Question: I am creating a programmatically and set the title, image as the below code. The problem is whenever i click on the button the image gets but the title of the button does not. So, i want to create the animation effect of both or none. As well as should i give constraints or what so that image gets right of the text ?

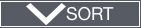
Answer: I nailed it. I changed the button type to System button and the color changed to blue. However i managed to change the Blue color to white by setting the tint color to white which apple uses by default to set the color to its controls(i guess). So the system button color to blue was due to the reason the tintcolor was assigned as blue
'''
let btnSort = UIButton.buttonWithType(UIButtonType.System) as UIButton
btnSort.frame = CGRectMake(2, 74, 140, 26)
btnSort.tintColor = UIColor.whiteColor()
btnSort.setImage(UIImage(named:"drop_arrow"), forState: UIControlState.Normal)
btnSort.imageEdgeInsets = UIEdgeInsets(top: 6,left: 100,bottom: 6,right: 14)
btnSort.titleEdgeInsets = UIEdgeInsets(top: 0,left: -30,bottom: 0,right: 34)
btnSort.setTitle("SORT", forState: UIControlState.Normal)
btnSort.layer.borderWidth = 1.0
btnSort.layer.borderColor = UIColor.whiteColor().CGColor
btnSort.addTarget(self, action: Selector("showSortTbl"), forControlEvents: UIControlEvents.TouchUpInside)
self.view.addSubview(btnSort)
'''